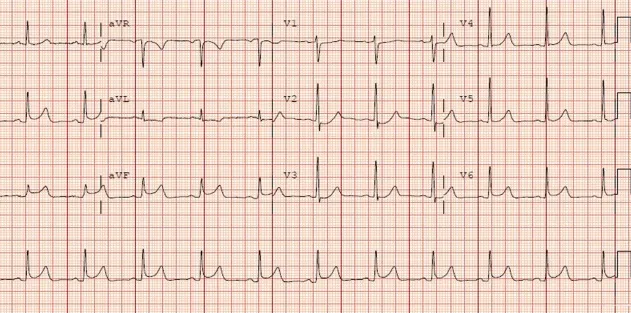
Electrocardiogram recorded on the second admission showed sinus rhythm, ST-segment elevation in the inferior and V5-V6 leads, and ST-segment depression in the lateral leads.
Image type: electrography (ekg)